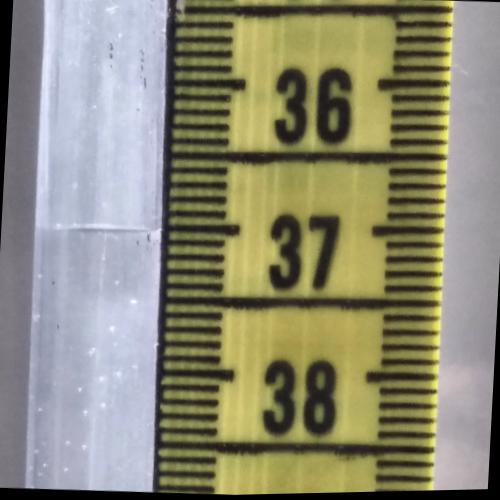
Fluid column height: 37.0 cm